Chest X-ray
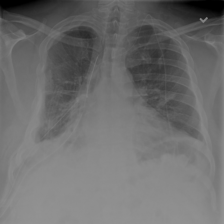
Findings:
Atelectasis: negative
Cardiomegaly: negative
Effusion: negative
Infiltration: negative
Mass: negative
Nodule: negative
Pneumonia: negative
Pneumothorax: negative
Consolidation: negative
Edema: negative
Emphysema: negative
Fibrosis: negative
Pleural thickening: negative
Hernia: negative